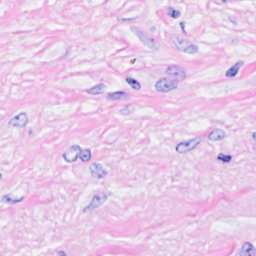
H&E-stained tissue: Breast